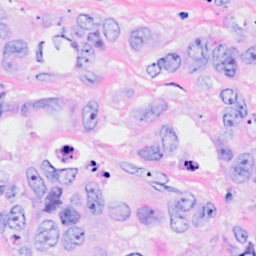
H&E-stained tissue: Breast